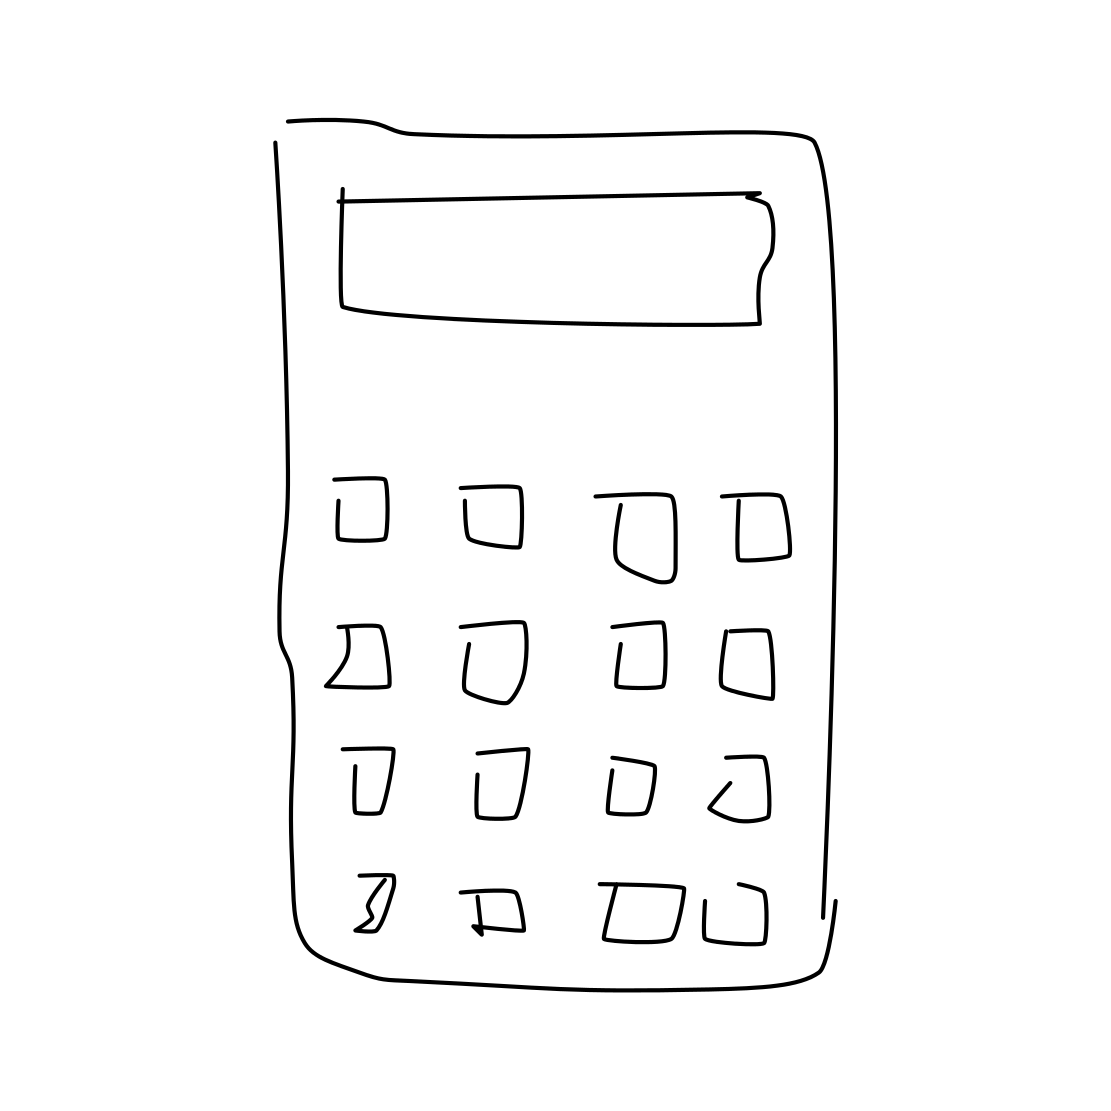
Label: calculator